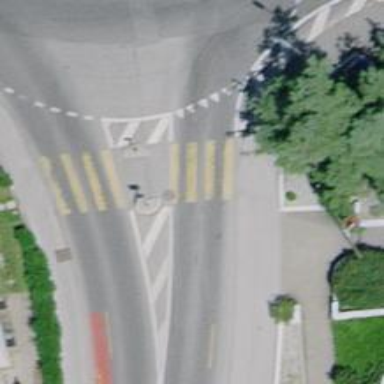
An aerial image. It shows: Uncontrolled zebra crossing with pedestrian island.